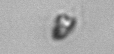
Label: Pyramimonas